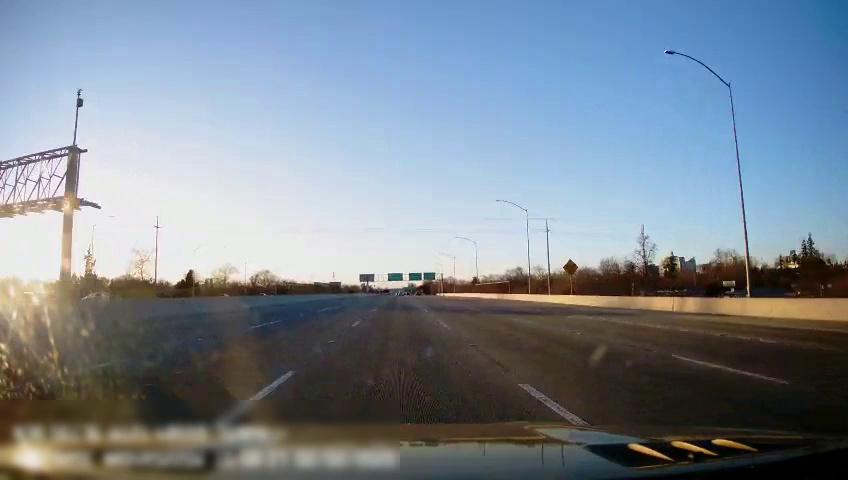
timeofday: Day
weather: Sunny
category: Drivable Space
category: Lanes | Current Lane
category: Lanes | Current Lane
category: Lanes | Alternate Lane
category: Lanes | Alternate Lane
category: Traffic | Signs
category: Traffic | Signs
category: Traffic | Signs
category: Traffic | Signs